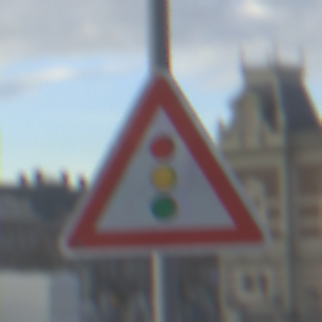
Verkehrszeichen: Lichtzeichenanlage
Umgebung: Outdoor, Suburban
Tageszeit: MorningAfternoon
Wetter: PartlyCloudy
Licht: Natural
Jahreszeit: NotSpecified
Kontrast: MediumContrast